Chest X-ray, PA view. Patient: 44 years old, sex F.
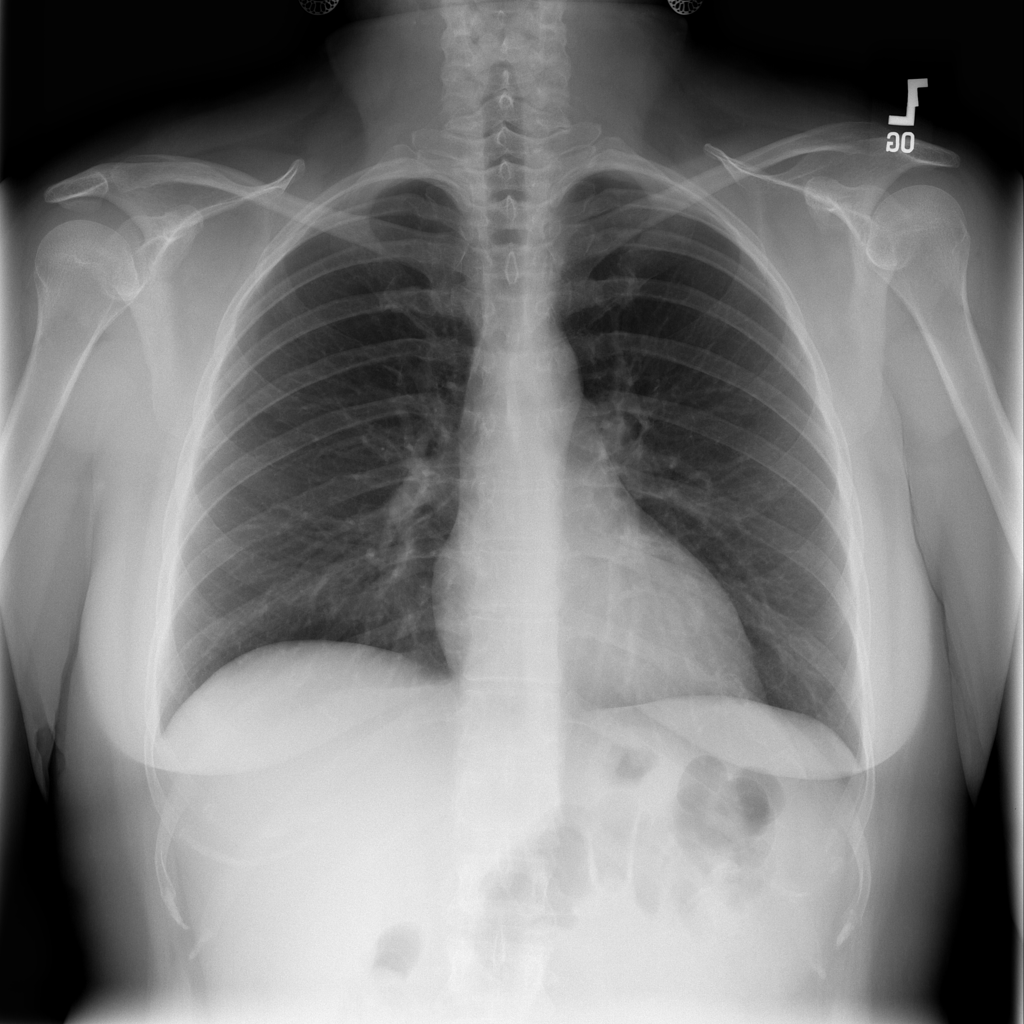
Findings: No Finding